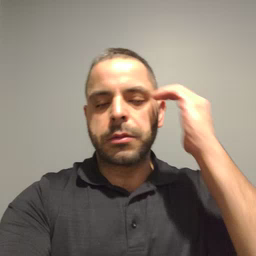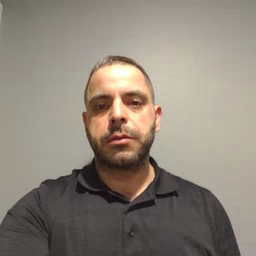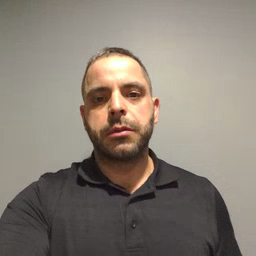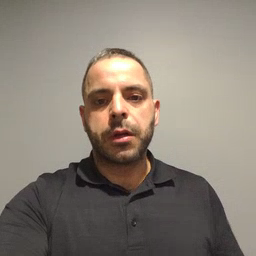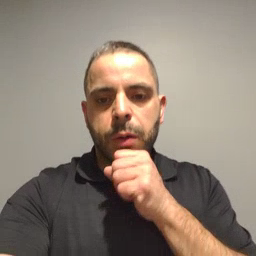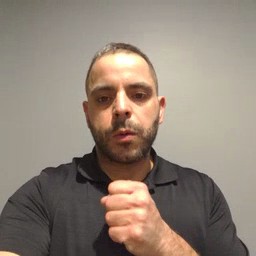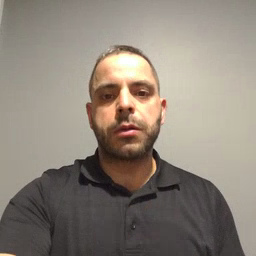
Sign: old